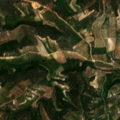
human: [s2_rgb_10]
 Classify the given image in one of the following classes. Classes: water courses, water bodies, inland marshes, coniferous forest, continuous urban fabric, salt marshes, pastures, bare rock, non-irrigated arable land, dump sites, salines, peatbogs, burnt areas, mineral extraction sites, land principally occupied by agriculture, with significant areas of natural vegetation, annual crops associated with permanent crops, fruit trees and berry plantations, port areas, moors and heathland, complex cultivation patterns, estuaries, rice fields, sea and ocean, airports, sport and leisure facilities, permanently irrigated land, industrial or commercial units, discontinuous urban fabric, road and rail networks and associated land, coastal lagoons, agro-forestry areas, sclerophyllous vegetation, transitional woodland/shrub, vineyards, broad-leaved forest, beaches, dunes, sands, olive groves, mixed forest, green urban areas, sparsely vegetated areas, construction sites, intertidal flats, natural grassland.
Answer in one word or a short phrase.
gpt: olive groves, complex cultivation patterns, land principally occupied by agriculture, with significant areas of natural vegetation, transitional woodland/shrub